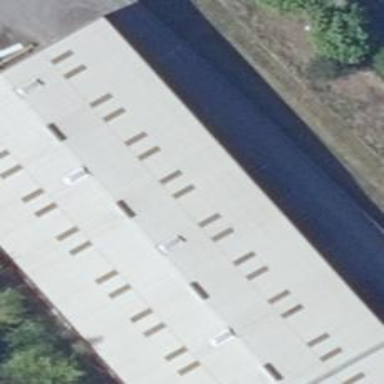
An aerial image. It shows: Hangar.